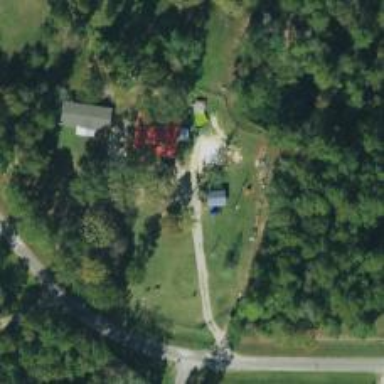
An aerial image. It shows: Driveway leading to service road.